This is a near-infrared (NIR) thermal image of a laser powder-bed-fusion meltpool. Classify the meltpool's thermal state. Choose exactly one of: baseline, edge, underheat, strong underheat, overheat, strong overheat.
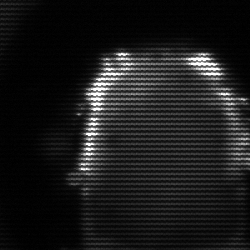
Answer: baseline